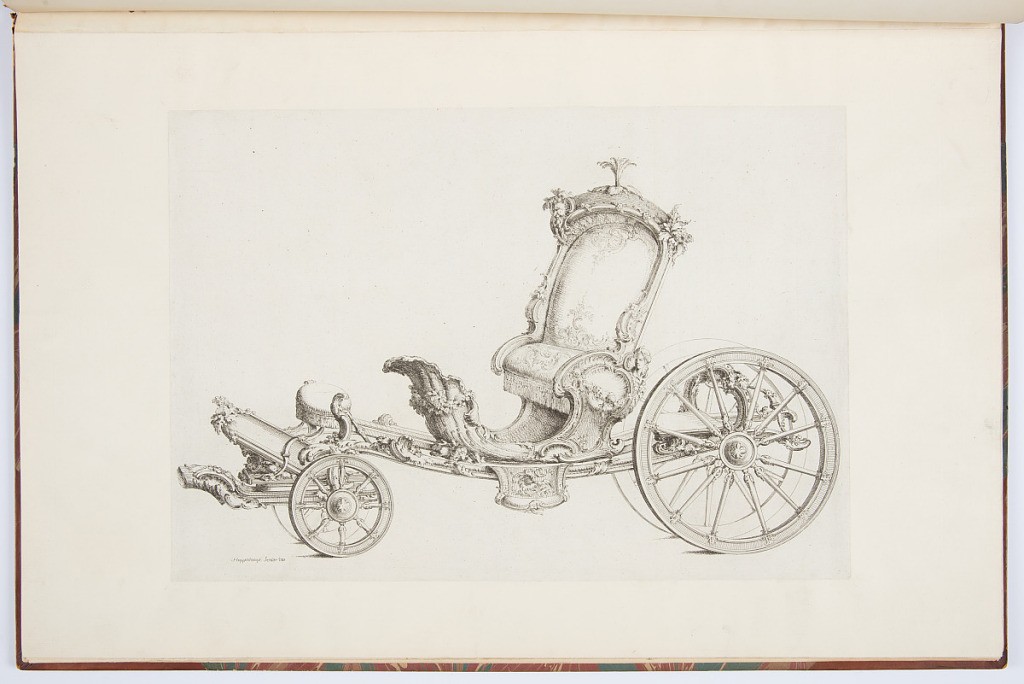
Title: Design for a Cabriolet
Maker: Johann Michael Hoppenhaupt II, German, 1709–ca. 1778
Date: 1753
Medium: Etching on cream laid paper
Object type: Bound print
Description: Design for an elaborate cabriolet, covered in carved scrolling acanthus leaves, masks, and vines. The seats of the cabriolet are covered with upholstry, and the back seat has a scalloped foot rest. The plate is signed.